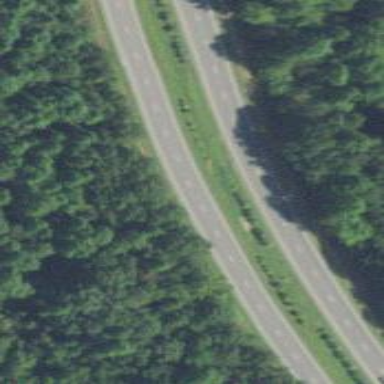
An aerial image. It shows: Trunk highway with expressway features.